Interaction volume radius: 10 \u00c5
Interaction volume height: 15 \u00c5
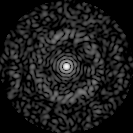
Disorder parameter: 0.8252